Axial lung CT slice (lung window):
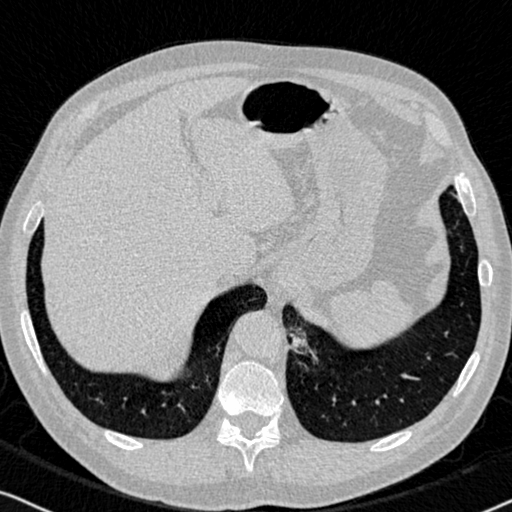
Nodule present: no